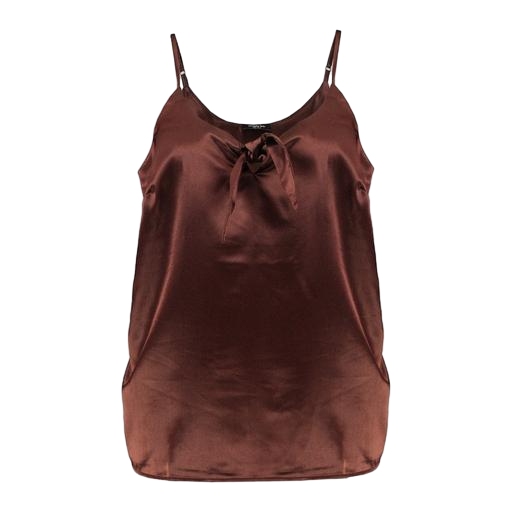
brown olivia tie neck blouse, brown olivia tank, multicolor vila brown lace detail cami, white background